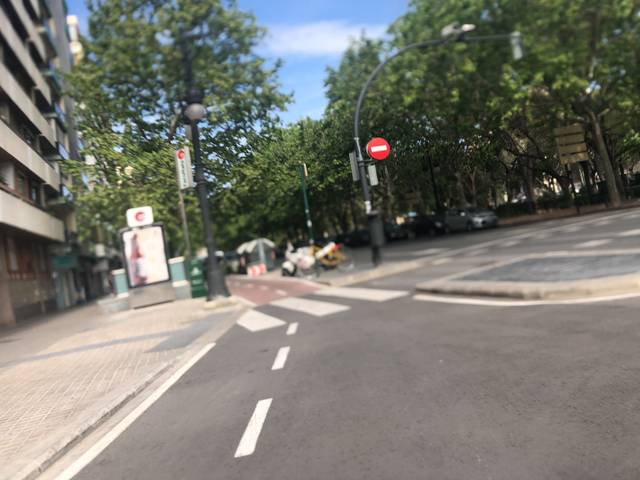
Region: Spain
Coordinates: 39.478, -0.362